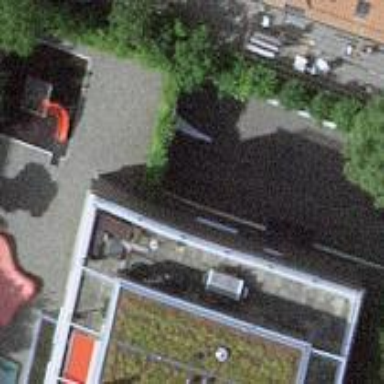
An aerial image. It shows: Parking entrance.